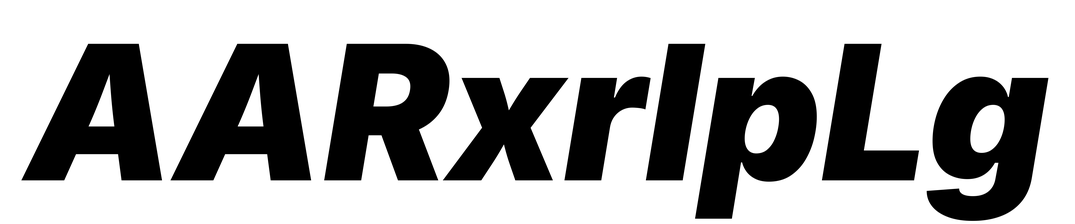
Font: Inter-Italic_Black_Italic